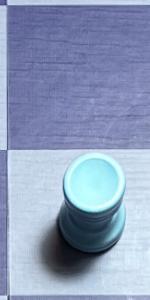
Label: Rook_White